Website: ulta-beauty
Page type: account-selection
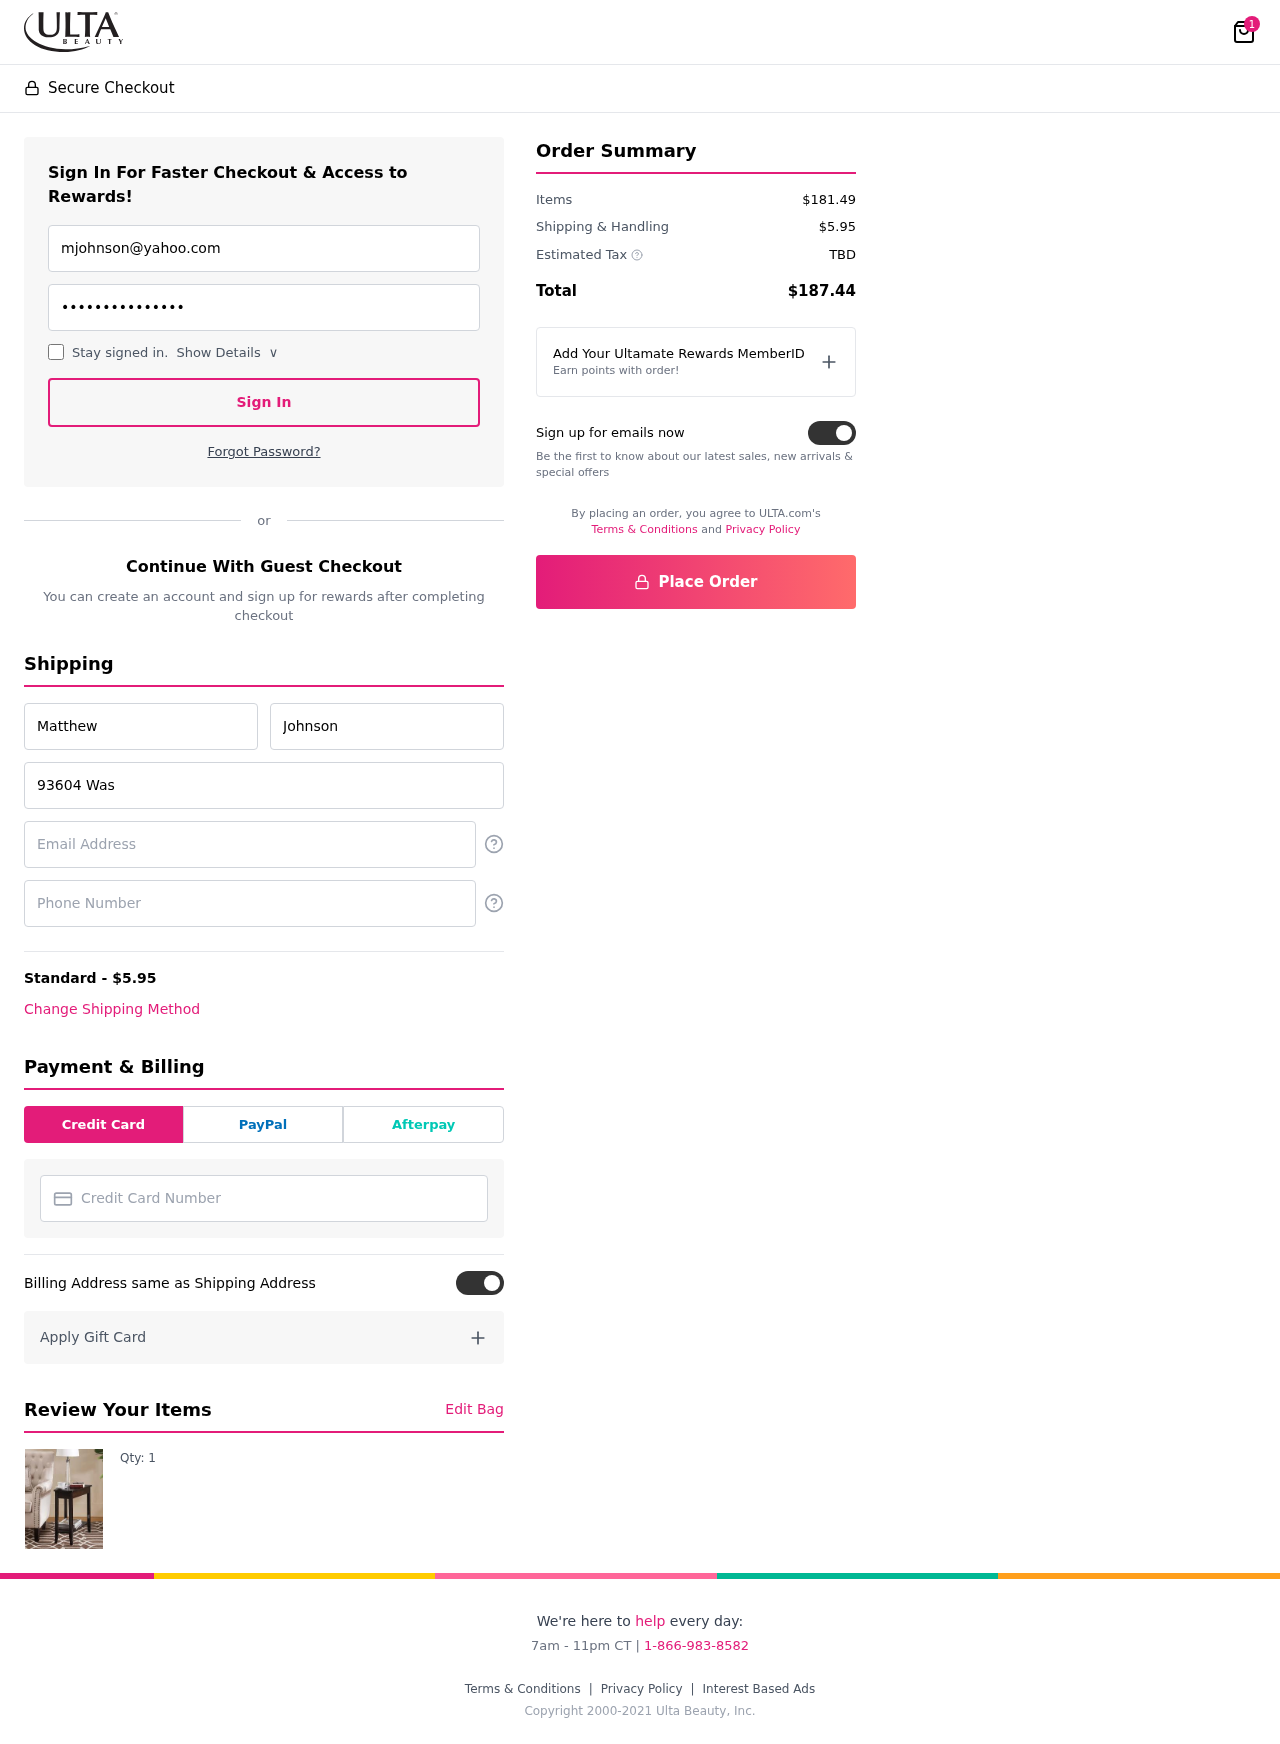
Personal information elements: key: PII_CARD_NUMBER
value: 6011 9718 1485 4366
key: PII_EMAIL
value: mjohnson@yahoo.com
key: PII_EMAIL2
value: mjohnson@yahoo.com
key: PII_FIRSTNAME
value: Matthew
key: PII_LASTNAME
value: Johnson
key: PII_PHONE
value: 4334700951
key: PII_STREET
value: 93604 Washington Mountain
Product elements: key: PRODUCT1_QUANTITY
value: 1
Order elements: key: ORDER_NUM_ITEMS
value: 1
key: ORDER_SHIPPING_COST
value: $5.95
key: ORDER_SUBTOTAL
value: $181.49
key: ORDER_TAX
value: TBD
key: ORDER_TOTAL
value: $187.44